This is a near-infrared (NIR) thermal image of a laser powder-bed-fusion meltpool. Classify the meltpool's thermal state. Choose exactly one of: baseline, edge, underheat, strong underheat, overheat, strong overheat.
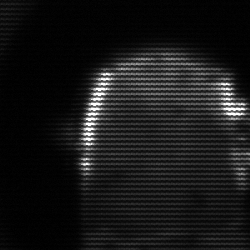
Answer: baseline